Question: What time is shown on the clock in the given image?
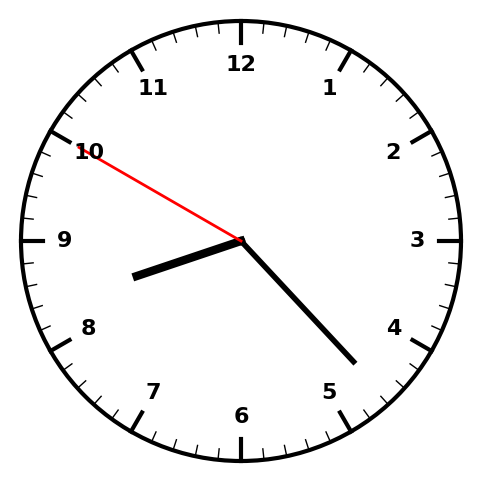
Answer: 08:22:50